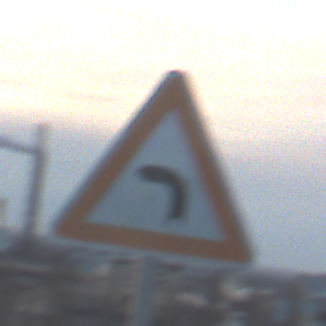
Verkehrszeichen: KurveLinks
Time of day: SunriseSunset
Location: Outdoor (Nature)
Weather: PartlyCloudy
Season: NotSpecified
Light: Natural